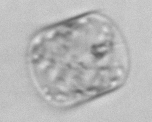
Label: Lauderia_annulata